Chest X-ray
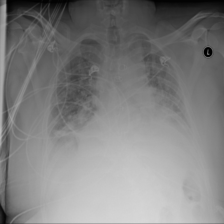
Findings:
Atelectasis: positive
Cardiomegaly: negative
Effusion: positive
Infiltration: positive
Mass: negative
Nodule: negative
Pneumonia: negative
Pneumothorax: negative
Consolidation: negative
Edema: positive
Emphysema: negative
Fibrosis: negative
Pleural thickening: negative
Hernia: negative